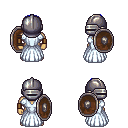
a pixel art fantasy rpg character, male body template, human, tanned skin, underdress, metal pants, blue short mohawk hairstyle, metal helm, leather bracers, shield, four views (front, back, left, right), 2x2 character sprite sheet, small pixel art, hard edges, no anti-aliasing